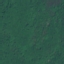
Land use / land cover: Forest